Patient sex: M
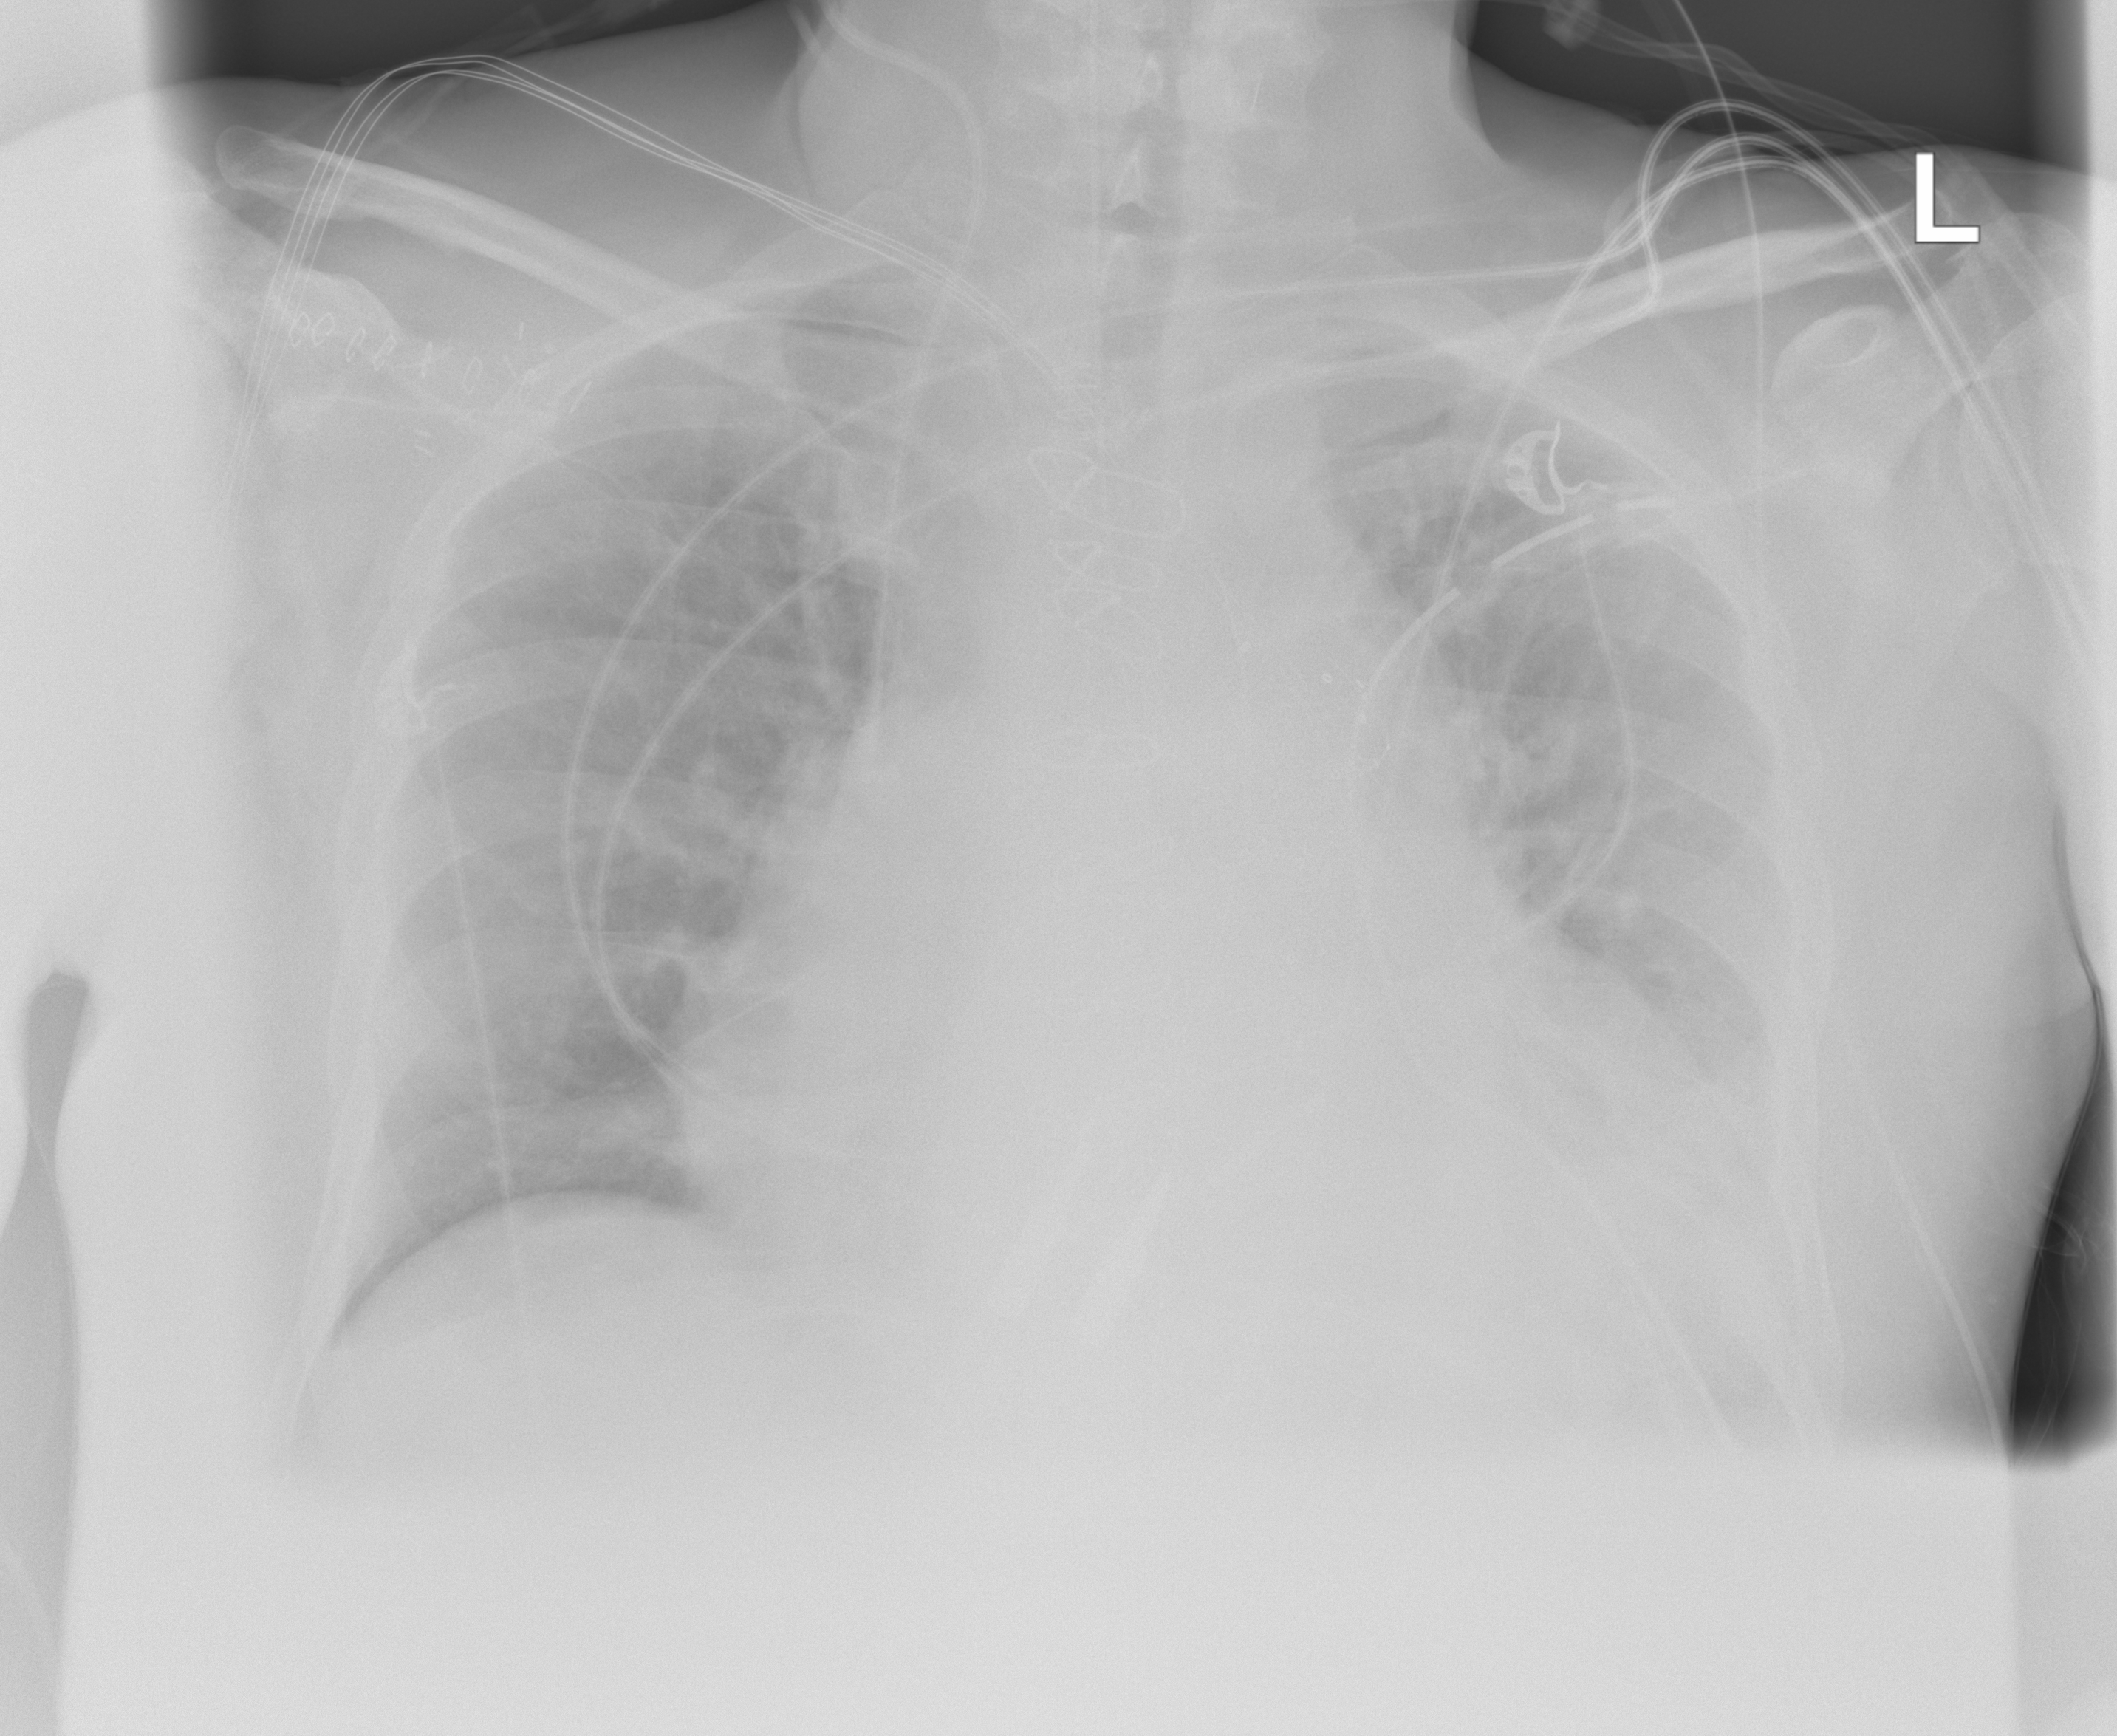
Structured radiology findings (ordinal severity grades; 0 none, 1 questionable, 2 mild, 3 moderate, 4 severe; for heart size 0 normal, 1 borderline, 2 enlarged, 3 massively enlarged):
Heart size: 2
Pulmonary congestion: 2
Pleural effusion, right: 0
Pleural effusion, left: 2
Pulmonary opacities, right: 1
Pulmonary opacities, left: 2
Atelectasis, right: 2
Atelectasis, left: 2